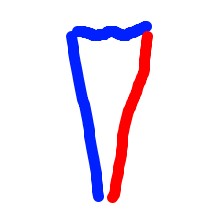
Shape: triangle